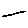
Label: line